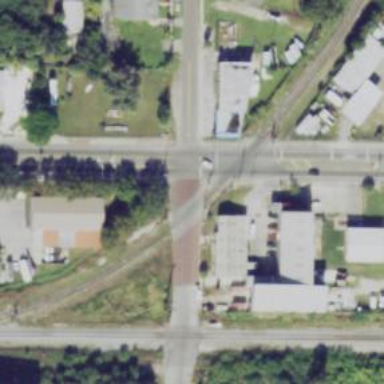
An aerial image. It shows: Railway crossing.